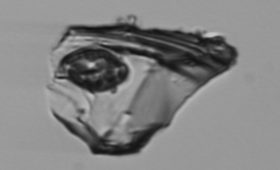
Label: Delphineis